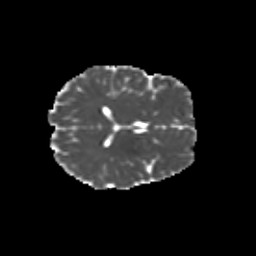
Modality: MD
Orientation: axial
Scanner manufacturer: siemens
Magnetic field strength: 3 T
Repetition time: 9.2 s
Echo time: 0.084 s